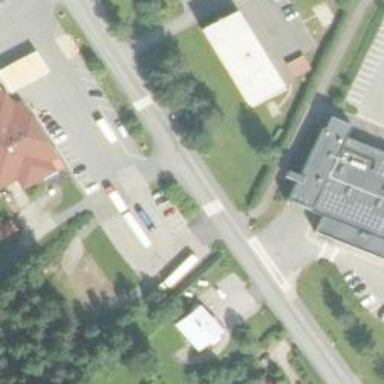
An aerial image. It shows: Asphalt footway with marked crossing.